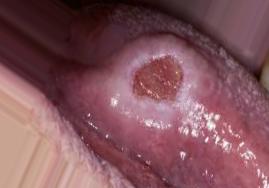
Condition: Mouth Ulcer